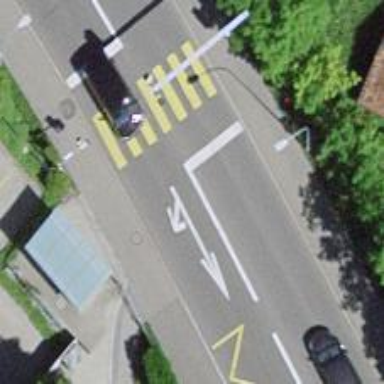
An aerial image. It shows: Road with traffic signals.